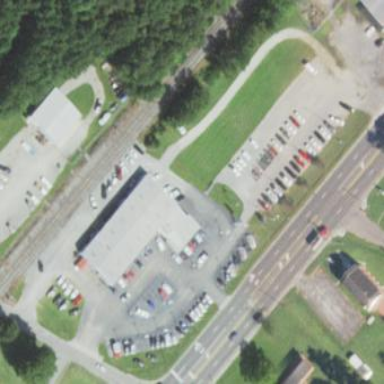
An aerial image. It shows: Car shop in retail area.